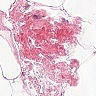
Metastatic tissue present: no